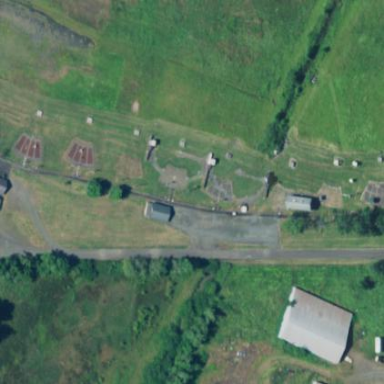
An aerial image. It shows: Shooting range on leisure land pitch.